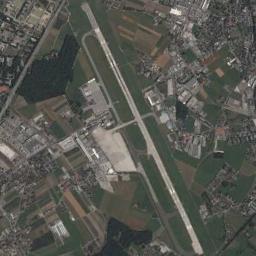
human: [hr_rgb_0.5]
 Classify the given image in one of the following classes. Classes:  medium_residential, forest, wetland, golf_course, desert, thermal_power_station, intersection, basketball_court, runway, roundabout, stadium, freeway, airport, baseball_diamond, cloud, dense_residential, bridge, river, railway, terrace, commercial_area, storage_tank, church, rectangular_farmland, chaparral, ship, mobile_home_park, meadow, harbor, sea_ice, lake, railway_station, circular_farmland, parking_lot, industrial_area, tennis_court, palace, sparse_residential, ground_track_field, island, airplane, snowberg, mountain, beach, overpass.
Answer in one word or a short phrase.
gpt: airport